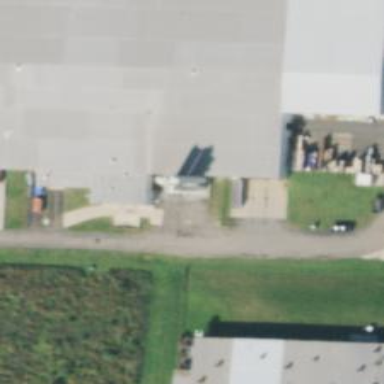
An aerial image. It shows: Commercial building.